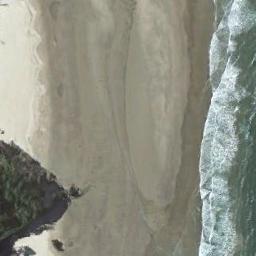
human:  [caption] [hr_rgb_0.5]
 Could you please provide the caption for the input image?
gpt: There are footprints by the beach .

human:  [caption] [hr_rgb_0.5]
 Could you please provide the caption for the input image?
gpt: Taupe beach and light grey-green waters .

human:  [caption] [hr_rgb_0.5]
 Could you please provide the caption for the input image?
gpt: The waves of the deep green seawater wash the beach .

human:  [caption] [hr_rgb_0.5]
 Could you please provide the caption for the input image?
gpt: The beach with brown sand and a stone on the beach .

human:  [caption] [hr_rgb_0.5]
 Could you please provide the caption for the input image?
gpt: There are water marks on the beach .